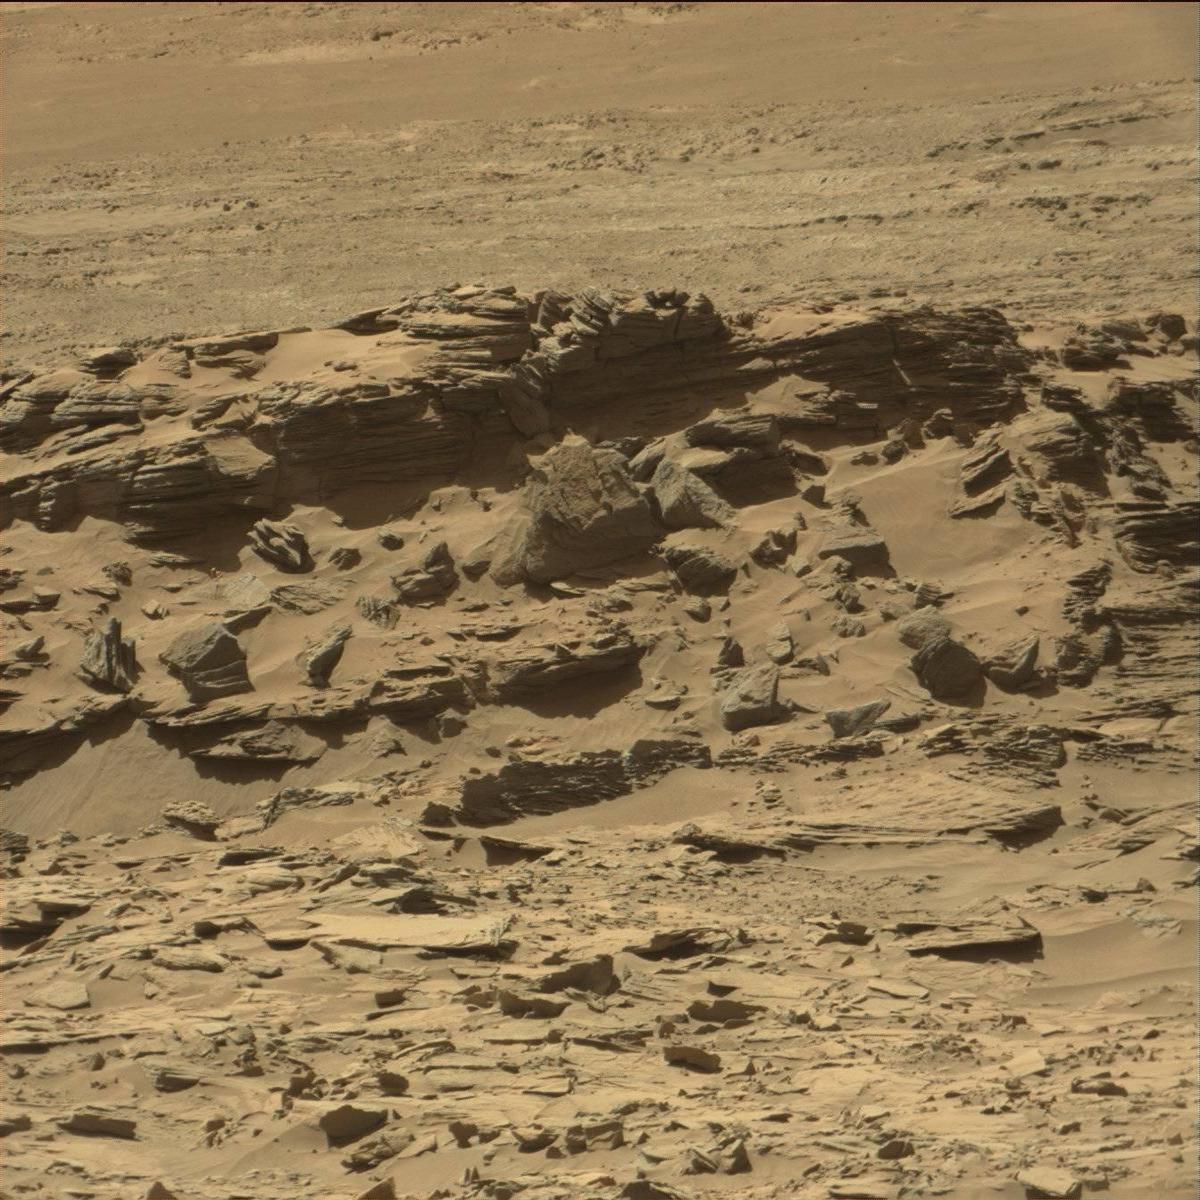
Terrain classes present: Bedrock, Sand / Soil, Sky